高三 · 立体几何学
25. 在空间中, 取直线 $l$ 为轴, 直线 $l^{\prime}$ 与 $l$ 相交于 $O$ 点, 夹角为 $\alpha$, $l^{\prime}$ 围绕 $l$ 旋转得到以 $O$ 为顶点, $1^{\prime}$ 为母线的圆雉面. 任取平面 $\pi$, 若它与轴 $l$ 的交角为 $\beta$ (当 $\pi$ 与 $l$ 平行时, 记 $\beta=0$ ),求证 $\beta<\alpha$ 时, 平面 $\pi$ 与圆锥的交线为双曲线.
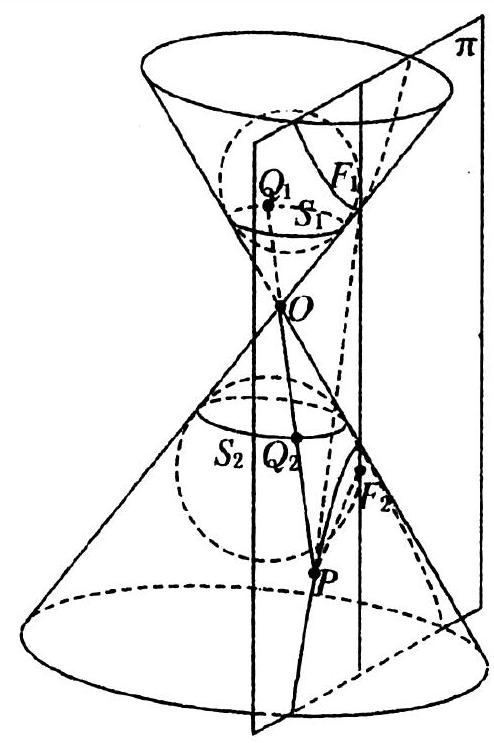
答案: 解答：当 $\beta<\alpha$ 时, 平面 $\pi$ 与圆雉面的两部分相交. 在圆雉的两部分分别嵌入 Dandelin 球, 与平面 $\pi$ 的两个切点分别是 $\mathrm{F}_{1} 、 \mathrm{~F}_{2}$, 与圆锥两部分截的圆分别是 $\mathrm{S}_{1} 、 \mathrm{~S}_{2}$. 在截口上任取一点 $\mathrm{P}$, 连接 $\mathrm{PF}_{1} 、 \mathrm{PF}_{2}$, 过 $\mathrm{P}$ 作母线分别和两球切于 $\mathrm{Q}_{1} 、 \mathrm{Q}_{2}$, 则 $\mathrm{PF}_{1}=\mathrm{PQ}_{1}, \mathrm{PF}_{2}=\mathrm{PQ}_{2}$,,$\therefore$ $\left|\mathrm{PF}_{1}-\mathrm{PF}_{2}\right|=\left|\mathrm{PQ}_{1}-\mathrm{PQ}_{2}\right|=\mathrm{Q}_{1} \mathrm{Q}_{2}$,

$\because \mathrm{Q}_{1} \mathrm{Q}_{2}$ 是两圆 $\mathrm{S}_{1} 、 \mathrm{~S}_{2}$ 所在平行平面间的母线段长, 为定值,

$\therefore$ 由双曲线的定义知, 点 $\mathrm{P}$ 的轨迹为双曲线.
解析: : 分析: 本题主要考查了平面与圆锥面的截线, 解决问题的关键是根据平面与圆雉面的截线满足的有关性质结合圆雉曲线的有关性质分析证明即可，有一定难度.